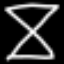
Label: hourglass